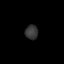
Tissue: lung
Cell type: Epithelial cells
Senescence score: 0.2305
Nuclear area (px): 183
Mean DAPI intensity: 54.016